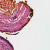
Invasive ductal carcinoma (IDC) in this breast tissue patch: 0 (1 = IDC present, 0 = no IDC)